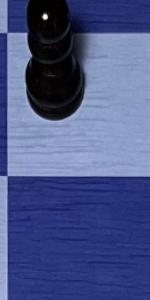
Label: Empty